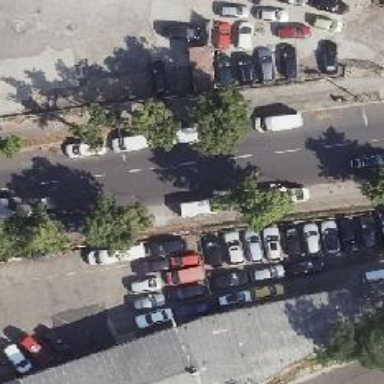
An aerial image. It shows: There is parking obstacle present in the area.